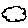
Label: cloud